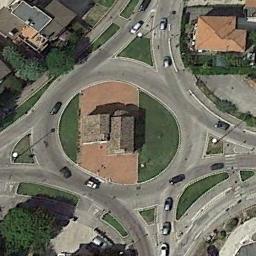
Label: roundabout